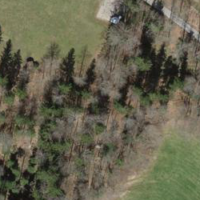
EUNIS habitat code: 41
Species observed at this site:
Buteo buteo